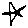
Label: star